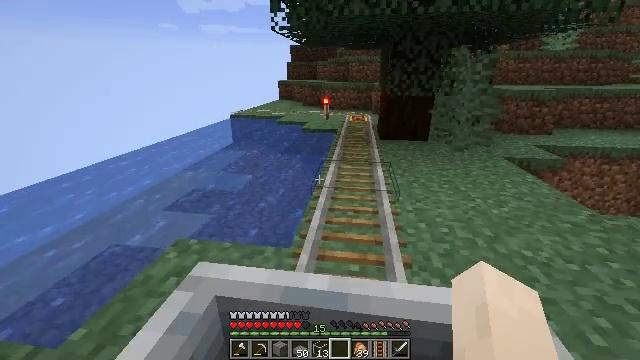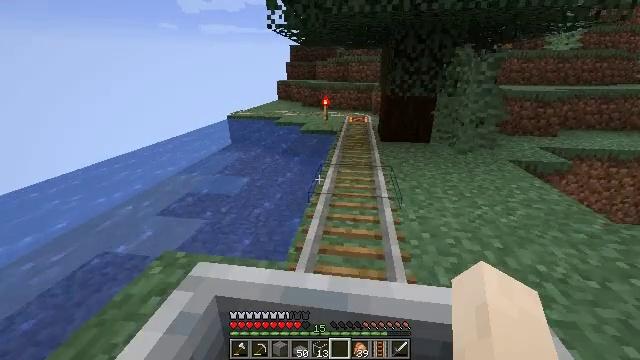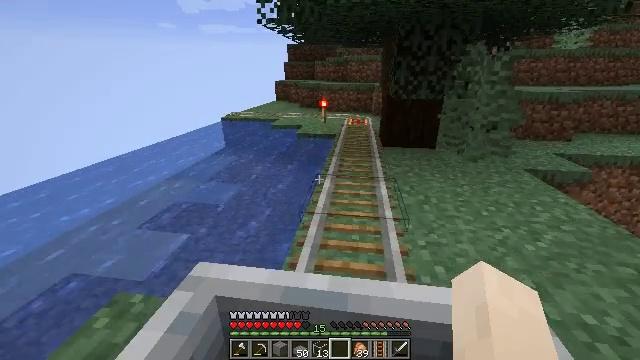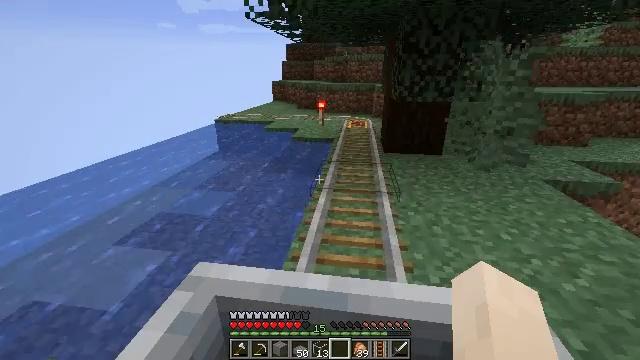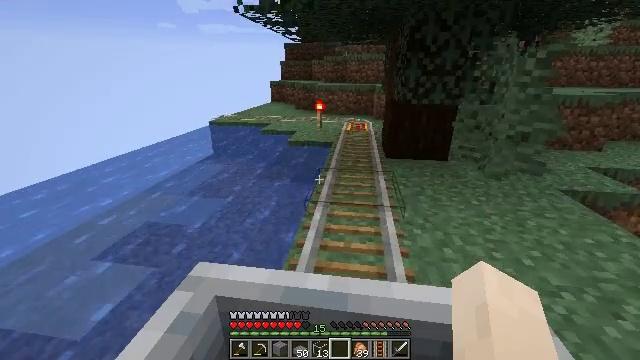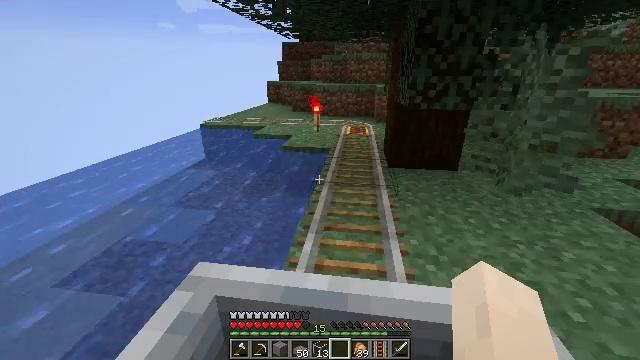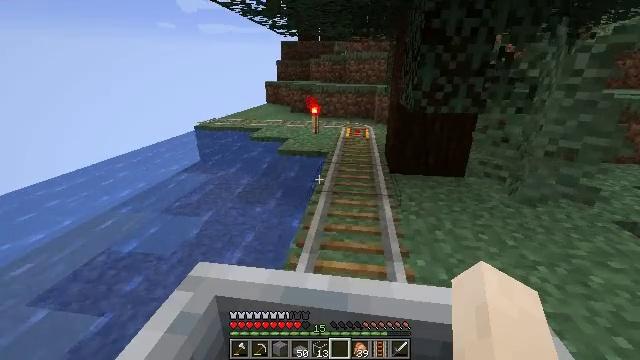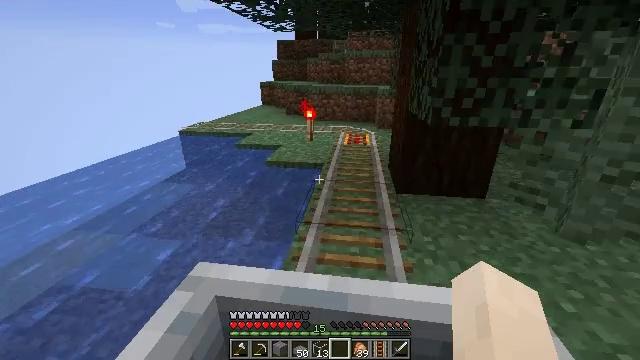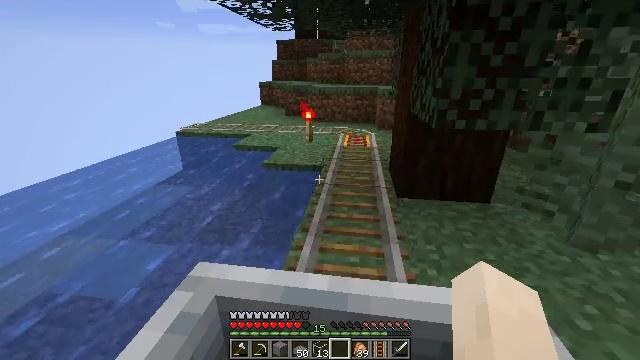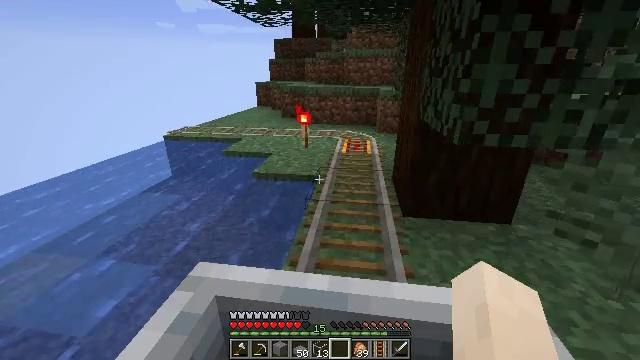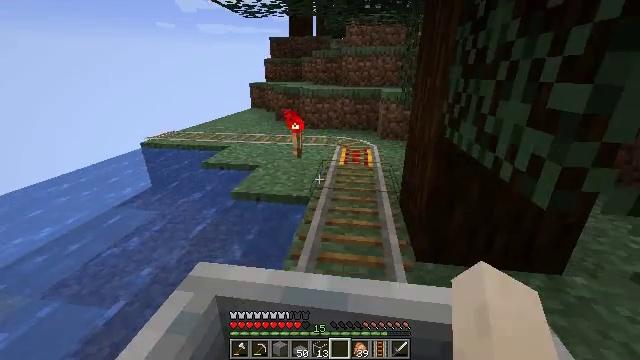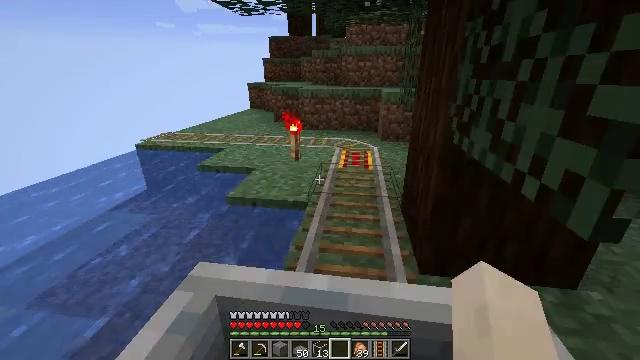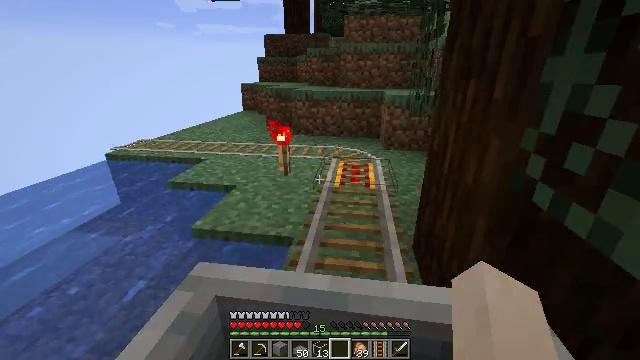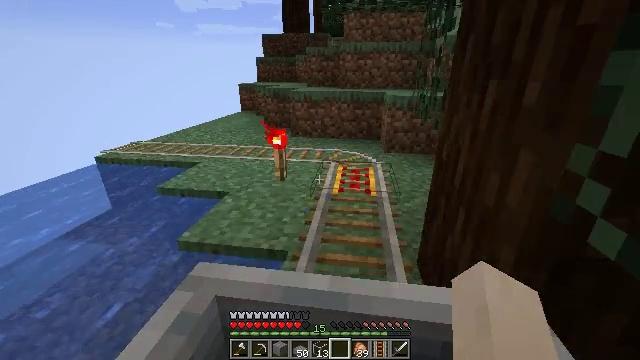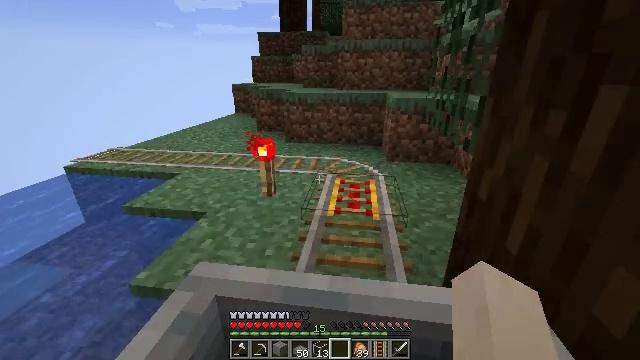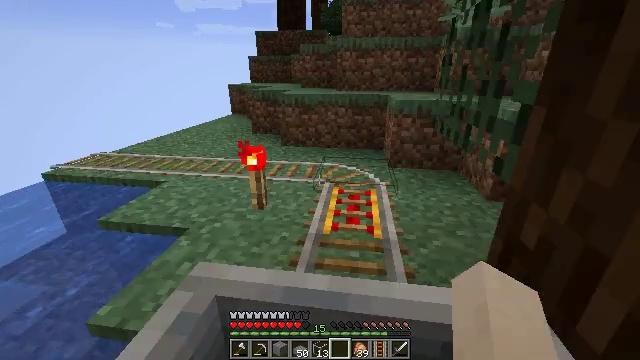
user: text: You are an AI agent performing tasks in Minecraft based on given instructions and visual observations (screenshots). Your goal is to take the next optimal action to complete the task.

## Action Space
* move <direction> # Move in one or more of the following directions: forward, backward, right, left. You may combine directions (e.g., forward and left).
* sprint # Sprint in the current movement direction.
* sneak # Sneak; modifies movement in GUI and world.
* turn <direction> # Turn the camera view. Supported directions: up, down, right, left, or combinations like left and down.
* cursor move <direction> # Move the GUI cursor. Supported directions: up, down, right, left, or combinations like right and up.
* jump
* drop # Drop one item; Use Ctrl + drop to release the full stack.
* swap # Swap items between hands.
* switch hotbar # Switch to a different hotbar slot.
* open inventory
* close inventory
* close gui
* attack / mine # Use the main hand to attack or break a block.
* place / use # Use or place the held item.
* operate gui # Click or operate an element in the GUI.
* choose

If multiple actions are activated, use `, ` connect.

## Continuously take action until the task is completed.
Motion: motion action
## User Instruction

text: Harvest stripped spruce log.
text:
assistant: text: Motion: no_op
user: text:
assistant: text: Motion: no_op
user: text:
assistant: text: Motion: no_op
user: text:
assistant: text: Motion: no_op
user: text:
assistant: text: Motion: no_op
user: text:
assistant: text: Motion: no_op
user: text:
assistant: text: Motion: no_op
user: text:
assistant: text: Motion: no_op
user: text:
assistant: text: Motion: no_op
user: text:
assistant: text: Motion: no_op
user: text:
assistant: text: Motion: no_op
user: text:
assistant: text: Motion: no_op
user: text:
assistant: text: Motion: no_op
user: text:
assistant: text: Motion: no_op
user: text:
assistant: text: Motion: no_op
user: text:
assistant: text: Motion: turn left
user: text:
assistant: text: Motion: turn left
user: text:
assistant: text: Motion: turn left
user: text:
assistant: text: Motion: turn left
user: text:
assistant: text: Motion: turn left
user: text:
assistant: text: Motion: turn left
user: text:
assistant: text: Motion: turn left
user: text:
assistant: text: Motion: turn left
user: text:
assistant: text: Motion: turn left
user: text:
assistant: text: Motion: no_op
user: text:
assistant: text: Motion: no_op
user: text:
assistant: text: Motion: no_op
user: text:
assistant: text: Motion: no_op
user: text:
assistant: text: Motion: no_op
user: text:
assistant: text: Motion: no_op